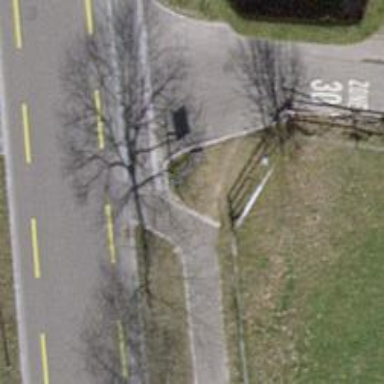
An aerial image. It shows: Asphalt footway with unmarked crossing and traffic-calming table.